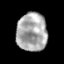
Tissue: skin
Cell type: Endothelial cells
Senescence score: 0.233
Nuclear area (px): 1149
Mean DAPI intensity: 168.66